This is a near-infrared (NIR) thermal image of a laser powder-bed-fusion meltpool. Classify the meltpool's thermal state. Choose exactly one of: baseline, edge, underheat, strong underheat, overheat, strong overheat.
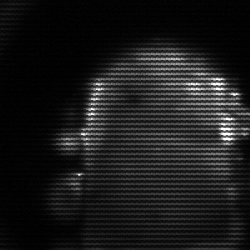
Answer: baseline